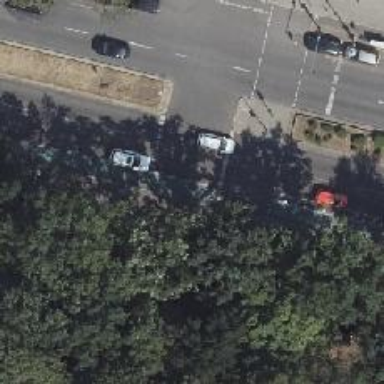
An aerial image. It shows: Asphalt cycleway for cycling.